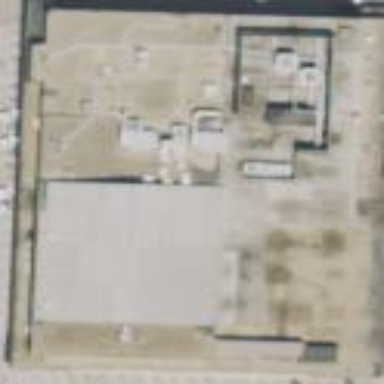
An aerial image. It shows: Mall building.